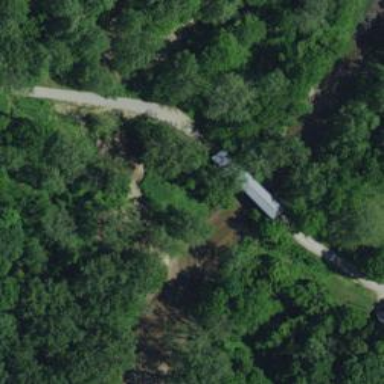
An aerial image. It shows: Covered bridge on residential road.